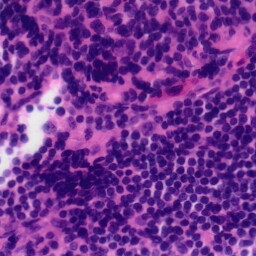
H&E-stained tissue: Tonsil